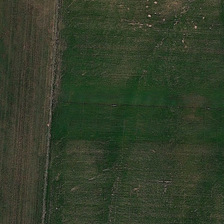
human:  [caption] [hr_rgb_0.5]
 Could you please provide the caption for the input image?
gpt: the stripes of the two part prairie is vertical .

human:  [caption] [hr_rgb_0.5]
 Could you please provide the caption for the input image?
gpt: a track separates the meadow into a bare part and a grass part .

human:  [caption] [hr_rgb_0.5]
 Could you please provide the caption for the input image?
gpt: the stripes of the two part prairie is vertical .

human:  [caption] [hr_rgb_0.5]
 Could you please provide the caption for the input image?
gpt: it is a green meadow sits alongside bald bareland .

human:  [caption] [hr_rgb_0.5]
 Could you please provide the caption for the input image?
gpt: it is a piece of green meadow .